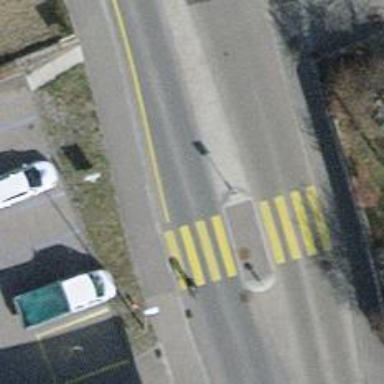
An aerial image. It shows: Uncontrolled zebra crossing with central island.